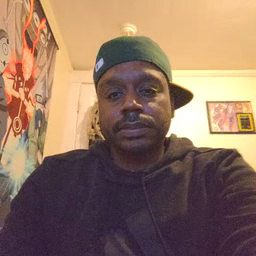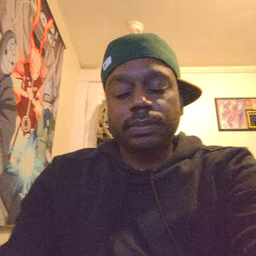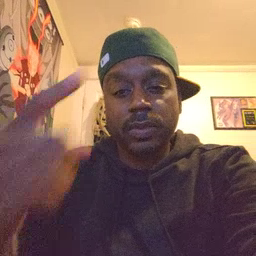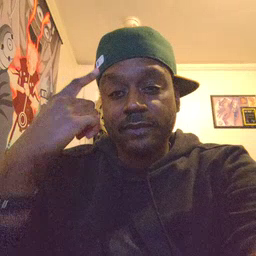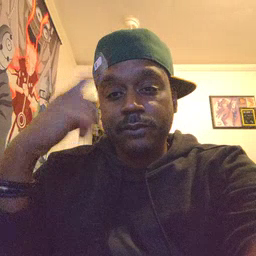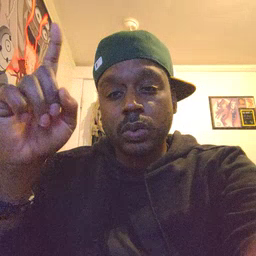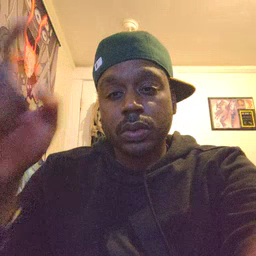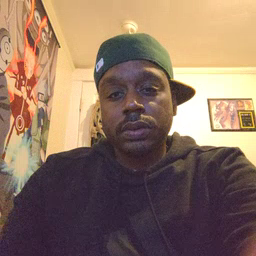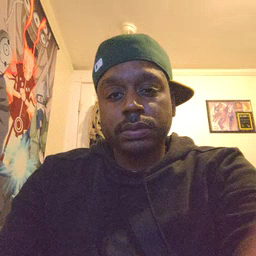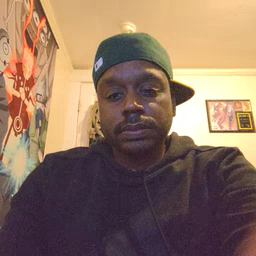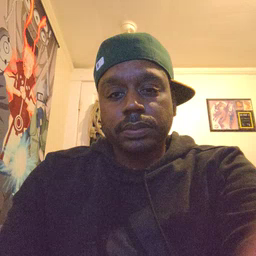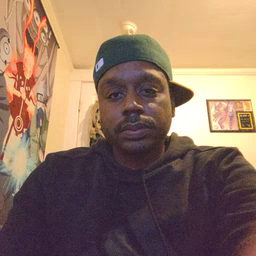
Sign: for